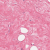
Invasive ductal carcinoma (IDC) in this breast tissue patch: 0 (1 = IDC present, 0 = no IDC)